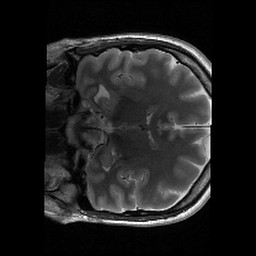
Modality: T2w
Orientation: coronal
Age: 40
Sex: male
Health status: healthy
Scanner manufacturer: siemens
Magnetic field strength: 3 T
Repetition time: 6 s
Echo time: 0.064 s